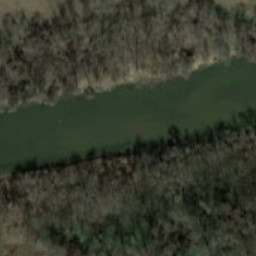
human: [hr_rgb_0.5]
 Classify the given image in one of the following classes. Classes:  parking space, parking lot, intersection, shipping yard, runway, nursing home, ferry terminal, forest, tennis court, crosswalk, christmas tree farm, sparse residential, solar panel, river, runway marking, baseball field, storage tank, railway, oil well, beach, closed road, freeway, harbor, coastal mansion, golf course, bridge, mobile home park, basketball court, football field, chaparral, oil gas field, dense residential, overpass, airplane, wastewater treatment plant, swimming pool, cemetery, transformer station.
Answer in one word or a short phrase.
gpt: river